Question: I have the following 'XAML' in 'Windows Phone 8.1' app running with 'Windows Runtime':
'''
<Canvas Name="drawSplice"
Grid.Row="1"
Grid.Column="0"
Height="80"
Width="80"
Background="White">
<Path Stroke="Black"
StrokeThickness="2"
Data="M 10,10 C 10,50 65,10 65,70" />
</Canvas>
'''
It gives me the following shape:

My question is how to generate such instance of 'path' class using 'C#'?
'''
Windows.UI.Xaml.Shapes.Path path = new Windows.UI.Xaml.Shapes.Path();
//path.Data = "";
path.StrokeThickness = 3;
path.Stroke = new SolidColorBrush(Colors.Black);
Drawer.Children.Add(path);
'''
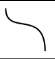
Answer: I have use the following technique:
'''
var b = new Binding
{
Source = "M 10,10 C 10,50 65,10 65,70"
};
BindingOperations.SetBinding(path, Path.DataProperty, b);
'''
and it is working perfectly on 'Windows Phone 8.1'.